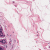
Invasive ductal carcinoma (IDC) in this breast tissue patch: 0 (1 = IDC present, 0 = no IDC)